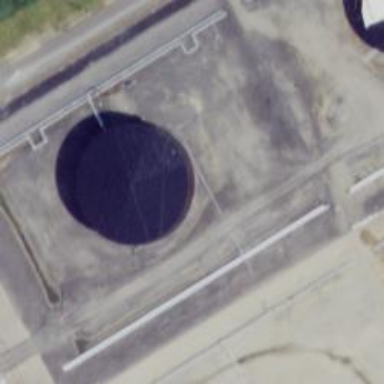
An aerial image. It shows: Storage tank that is man-made.